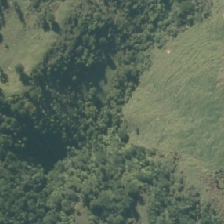
Land cover: broadleaved_indigenous_hardwood